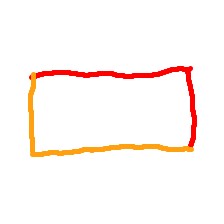
Shape: rectangle